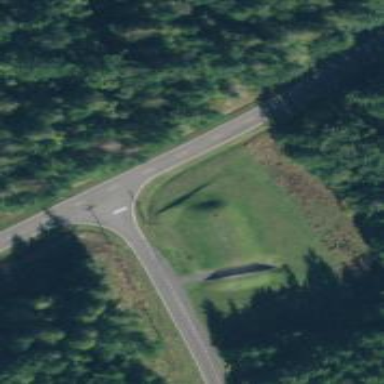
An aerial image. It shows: Military bunker.